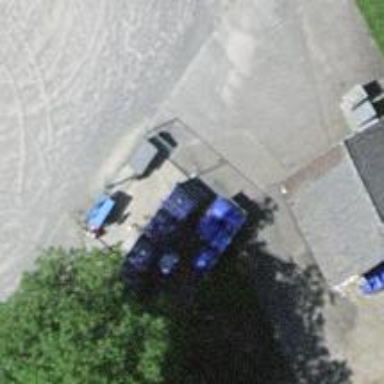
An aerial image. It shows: Recycling container at amenity designated for recycling.